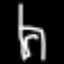
Label: chair